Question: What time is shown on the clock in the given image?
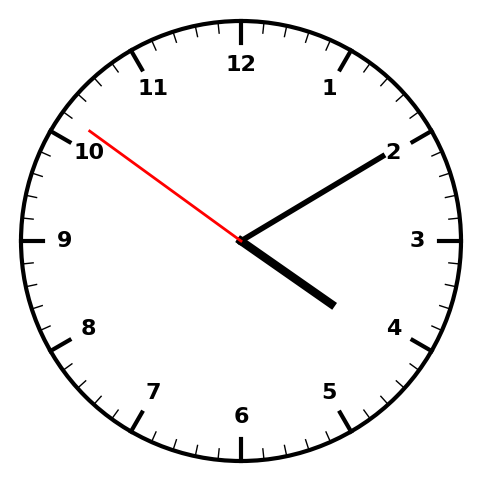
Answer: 04:09:51